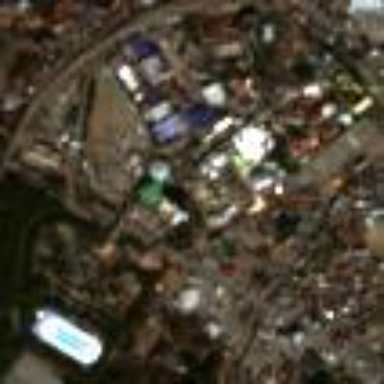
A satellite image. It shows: Theme park.